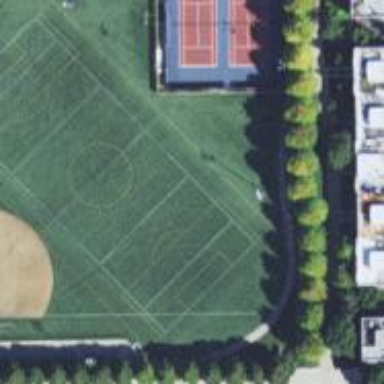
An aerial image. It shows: Soccer pitch designated for leisure and sports activities.